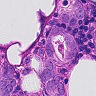
Metastatic tissue present: yes